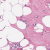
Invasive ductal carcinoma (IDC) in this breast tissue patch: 0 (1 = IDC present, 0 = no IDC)